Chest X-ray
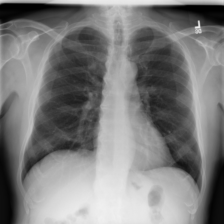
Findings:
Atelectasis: negative
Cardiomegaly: negative
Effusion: negative
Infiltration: negative
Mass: negative
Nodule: negative
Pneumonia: negative
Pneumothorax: negative
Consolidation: negative
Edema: negative
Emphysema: negative
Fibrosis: negative
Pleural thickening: negative
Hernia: negative